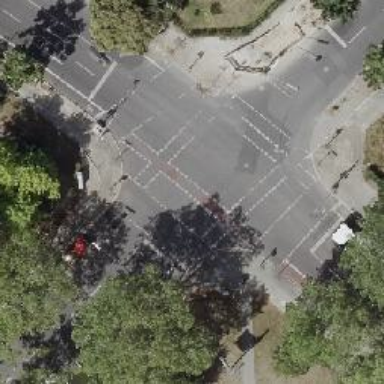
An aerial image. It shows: Road with traffic signals controlling the flow of traffic.